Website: bh-photo
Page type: customer-info-address
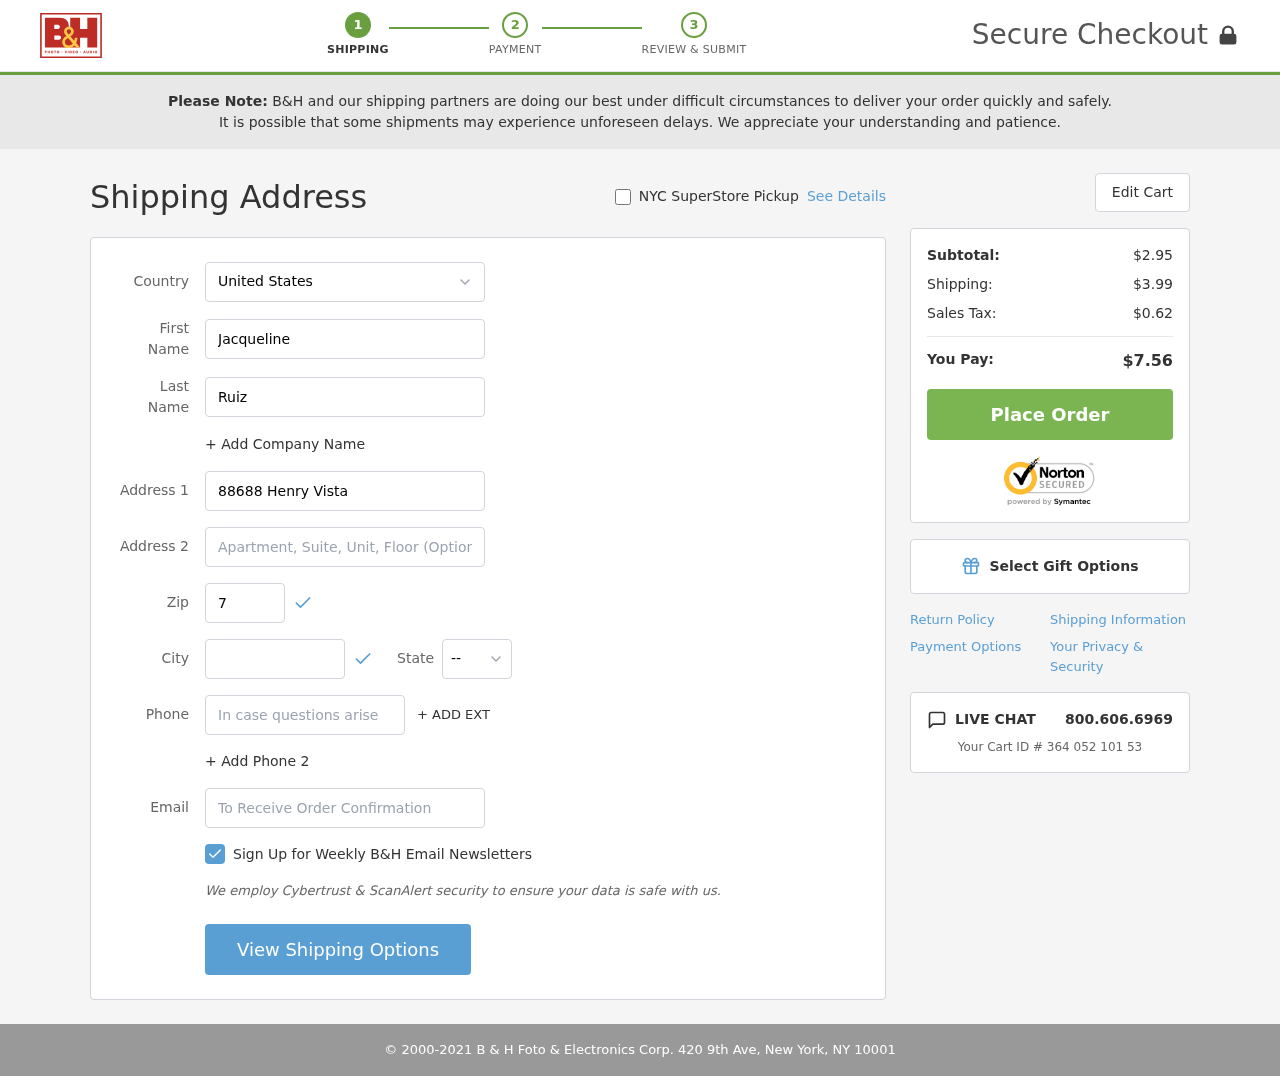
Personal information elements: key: PII_CITY
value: South Patriciaview
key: PII_COUNTRY
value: United States
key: PII_EMAIL
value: jacqueline.ruiz@hotmail.com
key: PII_FIRSTNAME
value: Jacqueline
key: PII_LASTNAME
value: Ruiz
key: PII_PHONE
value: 7703198650
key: PII_POSTCODE
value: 72958
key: PII_STATE_ABBR
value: PA
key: PII_STREET
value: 88688 Henry Vista
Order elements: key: ORDER_SUBTOTAL
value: $2.95
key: ORDER_SHIPPING_COST
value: $3.99
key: ORDER_TAX
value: $0.62
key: ORDER_TOTAL
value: $7.56
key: ORDER_ID
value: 364 052 101 53